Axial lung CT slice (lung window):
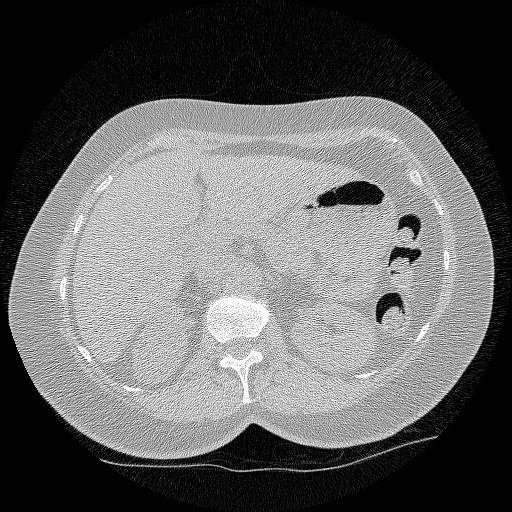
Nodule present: no